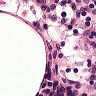
Metastatic tissue present: no